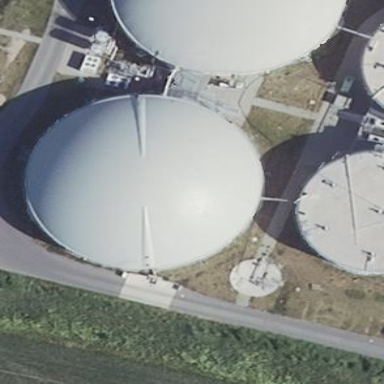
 man-made structure designed for storing gases."